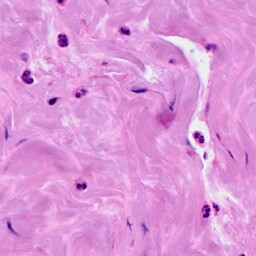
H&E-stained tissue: Breast